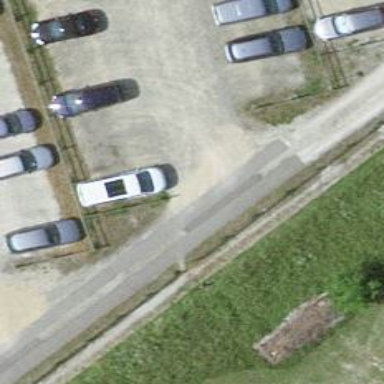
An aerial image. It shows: Parking aisle designated as service road.